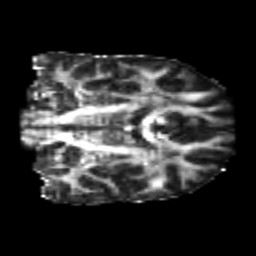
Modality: FA
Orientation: coronal
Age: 22
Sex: male
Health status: healthy
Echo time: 0.074 s